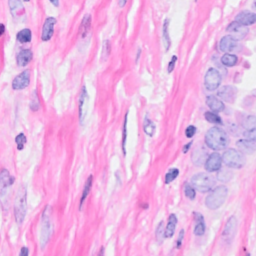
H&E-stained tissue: Breast